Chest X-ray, AP view. Patient: 38 years old, sex F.
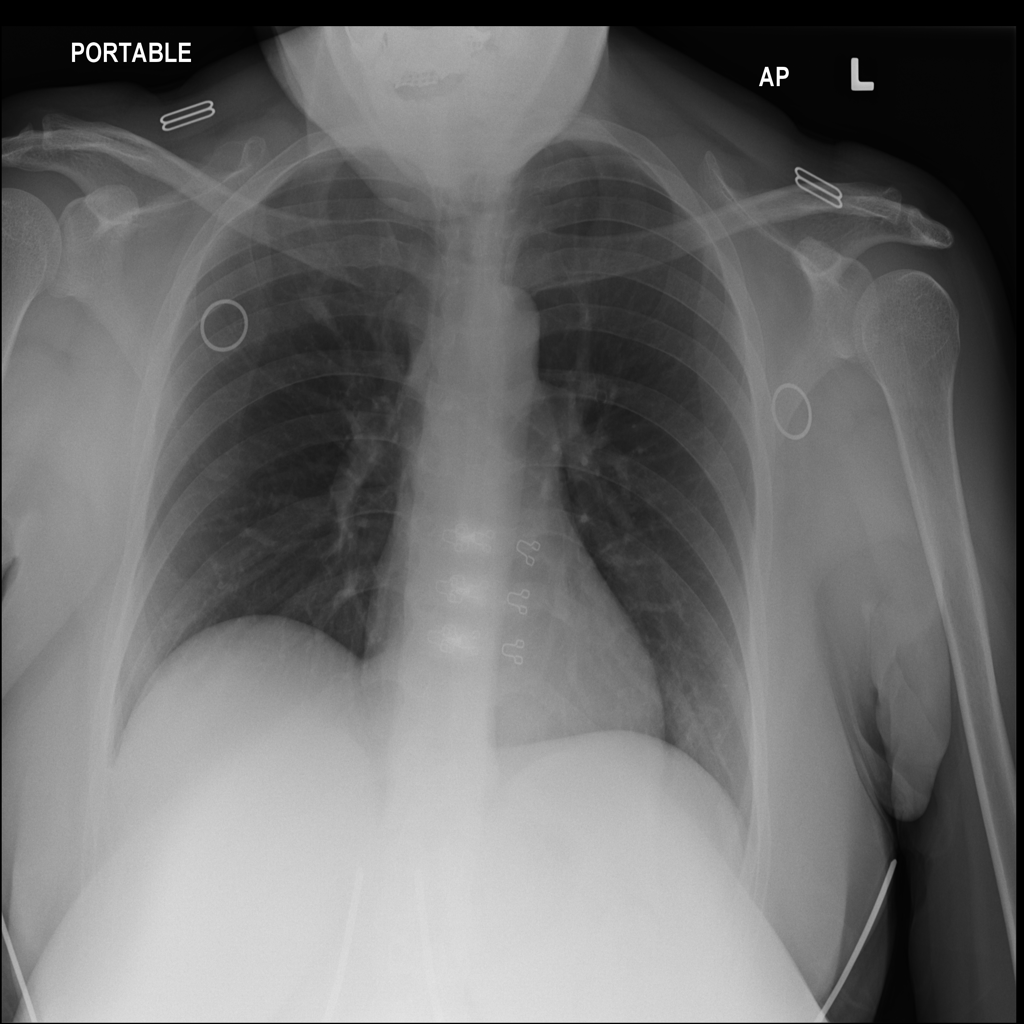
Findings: No Finding